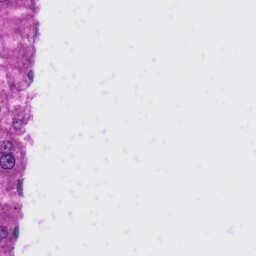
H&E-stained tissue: Liver